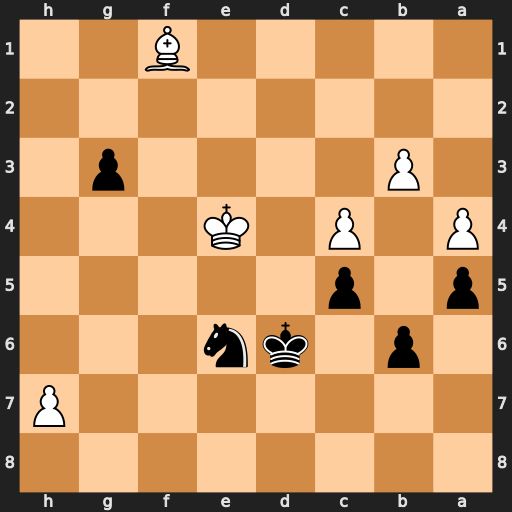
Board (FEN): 8/7P/1p1kn3/p1p5/P1P1K3/1P4p1/8/5B2
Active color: b
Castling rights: -
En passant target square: -
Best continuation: Ng5+ Kf4 Nxh7